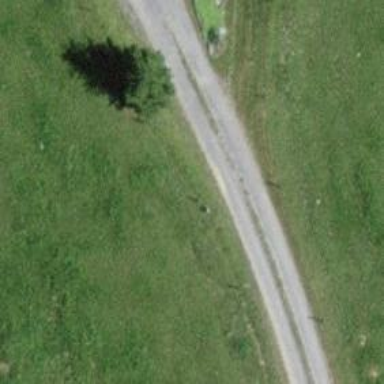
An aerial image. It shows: Service road with grade2 tracktype.